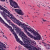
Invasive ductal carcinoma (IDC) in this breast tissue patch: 0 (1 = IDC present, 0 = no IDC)